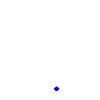
Particle: pion